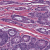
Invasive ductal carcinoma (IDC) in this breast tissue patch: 1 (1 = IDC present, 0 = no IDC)